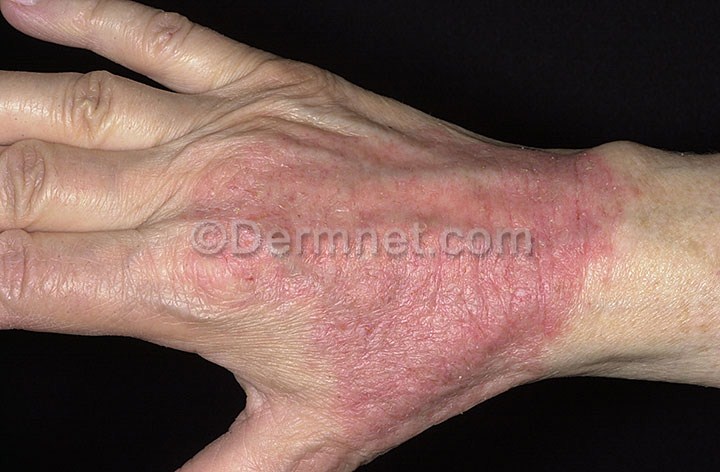
Disease: Atopic Dermatitis Photos